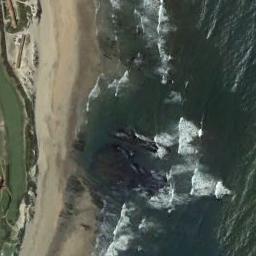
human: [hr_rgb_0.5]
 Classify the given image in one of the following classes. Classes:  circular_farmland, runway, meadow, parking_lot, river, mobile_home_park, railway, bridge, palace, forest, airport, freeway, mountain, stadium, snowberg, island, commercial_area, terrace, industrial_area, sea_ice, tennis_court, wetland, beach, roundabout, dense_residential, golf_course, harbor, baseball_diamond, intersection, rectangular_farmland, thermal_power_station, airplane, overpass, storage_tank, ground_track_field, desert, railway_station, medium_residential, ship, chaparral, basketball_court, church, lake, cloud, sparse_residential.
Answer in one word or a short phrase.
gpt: beach